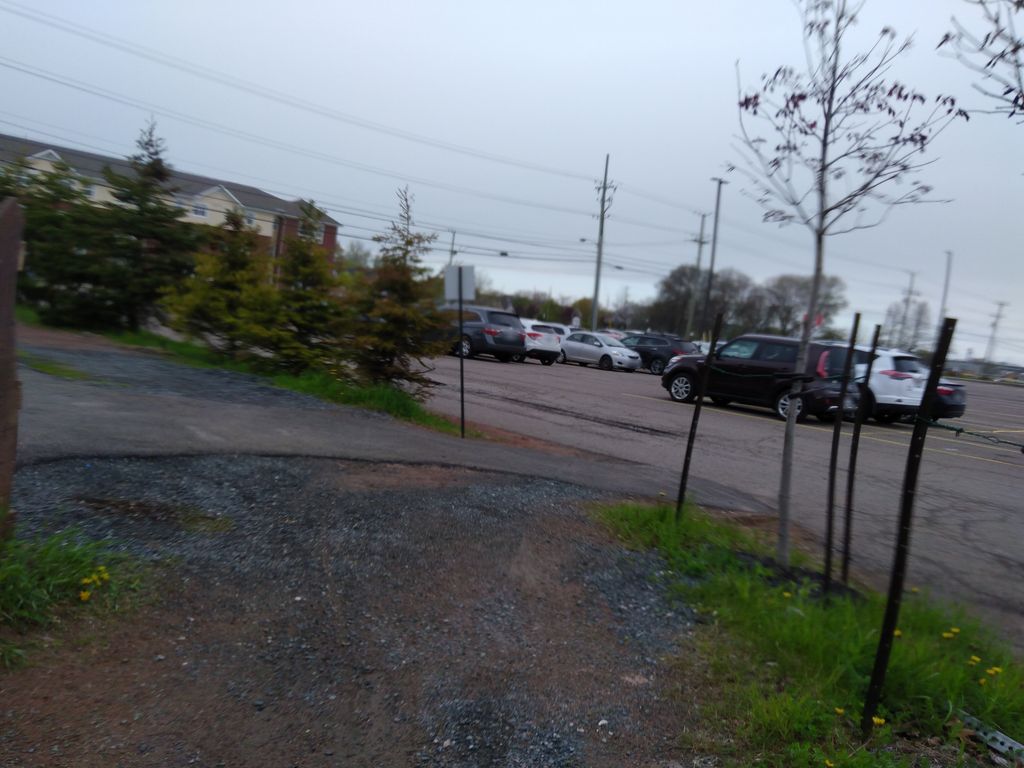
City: charlottetown